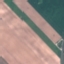
Label: AnnualCrop